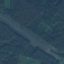
Land use / land cover: River